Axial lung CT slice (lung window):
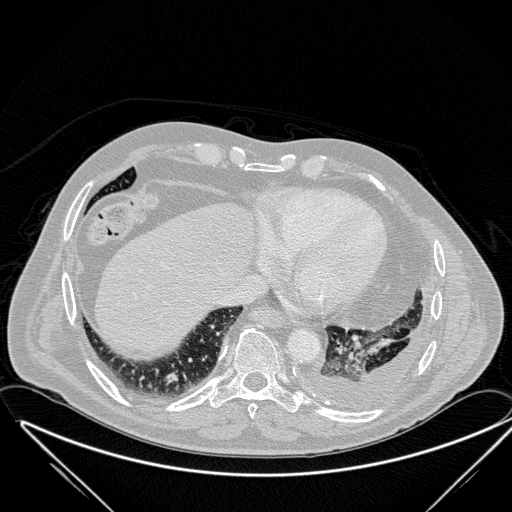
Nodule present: no